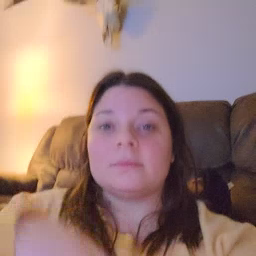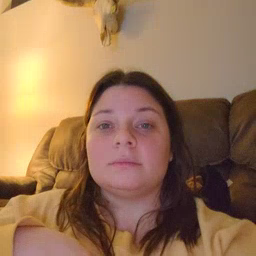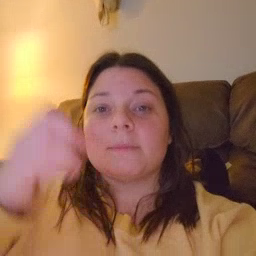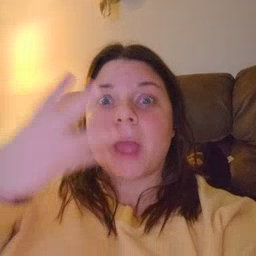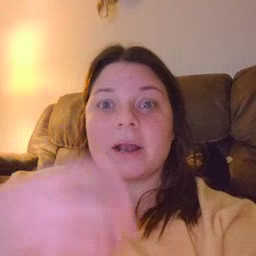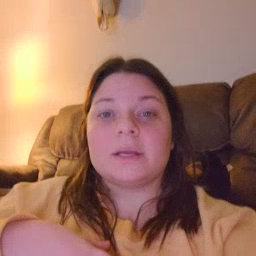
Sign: many